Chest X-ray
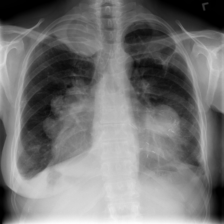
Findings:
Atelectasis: negative
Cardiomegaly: negative
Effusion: positive
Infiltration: negative
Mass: positive
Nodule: negative
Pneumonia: negative
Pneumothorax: negative
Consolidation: negative
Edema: negative
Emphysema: negative
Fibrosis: positive
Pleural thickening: negative
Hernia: negative